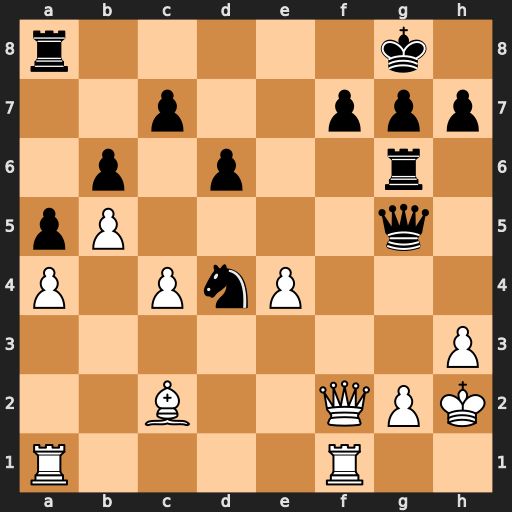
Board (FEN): r5k1/2p2ppp/1p1p2r1/pP4q1/P1PnP3/7P/2B2QPK/R4R2
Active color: w
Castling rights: -
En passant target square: -
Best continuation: Qxf7+ Kh8 Qf8+ Rxf8 Rxf8#